Question: I am trying to show the free rooms in my hotel by start date and end date

When I use This code it only shows me the room wich appear in reservation but it doeen't shows me the room which were never reserved.
'''
SELECT room.RoomID,room.Room_Type_ID,room.Room_number,room.NumberofSpots,
res.Data_Check_in,res.Data_Check_out FROM
dbo.Reservation res JOIN dbo.Room room ON room.RoomID=res.Room_ID
WHERE NOT(res.Data_Check_in<=@p_StartData AND res.Data_Check_out>=@p_EndData)
'''
When i use this code its shows me all the rooms even those reserved:
'''
SELECT DISTINCT r.*
FROM dbo.Room r LEFT JOIN dbo.Reservation res ON r.RoomID=res.Room_ID
AND NOT(res.Data_Check_in<='2012-05-07' AND res.Data_Check_out>='2012-06-13')
AND res.Cancel=0
'''
What should i modify to get all the rooms without those which are reserved for selected date?
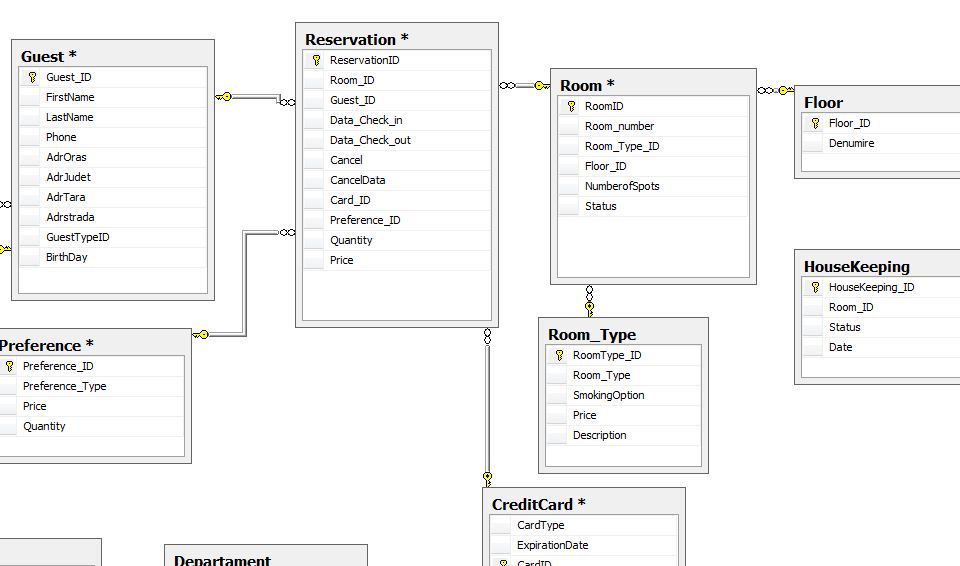
Answer: Please excuse the use of Date rather than Data in variable and column names.
'''
declare @p_StartDate as Date = '2012-05-07'
declare @p_EndDate as Date = '2012-06-13'
declare @Room as Table ( Room_ID Int Identity, Room_number VarChar(5) )
insert into @Room ( Room_number ) values
( '101' ), ( '102' ), ( '103' ), ( '104' ), ( '105' ),
( '201' ), ( '202' ), ( '203' ), ( '204' ), ( '205' )
declare @Reservation as Table ( ReservationID Int Identity, Room_ID Int, Date_Check_in Date, Date_Check_out Date, Cancel Bit )
insert into @Reservation ( Room_ID, Date_Check_in, Date_Check_out, Cancel ) values
( 3, '2012-05-01', '2012-05-06', 0 ), -- Before.
( 3, '2012-06-14', '2012-07-01', 0 ), -- After.
( 4, '2012-05-07', '2012-06-13', 0 ), -- Matching.
( 5, '2012-06-01', '2012-06-05', 0 ), -- Within.
( 6, '2012-05-01', '2012-06-01', 0 ), -- Overlapping start.
( 7, '2012-06-01', '2012-06-15', 0 ), -- Overlapping end.
( 8, '2012-06-01', '2012-06-05', 1 ), -- Within, but cancelled.
( 9, '2012-06-01', '2012-06-15', 1 ), -- Overlapping, but cancelled.
( 10, '2012-01-01', '2012-12-31', 0 ) -- Containing.
select room.Room_ID, room.Room_number
from @Room as room
where not exists (
select 42
from @Reservation
where Room_ID = room.Room_ID and Cancel = 0 and
-- The date ranges overlap.
( ( ( @p_StartDate <= Date_Check_in ) and ( Date_Check_in <= @p_EndDate ) or
( @p_StartDate <= Date_Check_out ) and ( Date_Check_out <= @p_EndDate ) ) or
-- The desired range is contained in the reserved range.
( ( Date_Check_in <= @p_StartDate ) and ( @p_EndDate <= Date_Check_out ) ) ) )
'''